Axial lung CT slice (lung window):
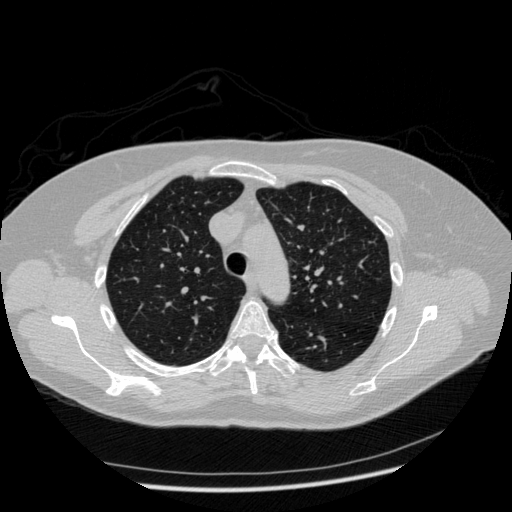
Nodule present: no